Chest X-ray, PA view. Patient: 56 years old, sex M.
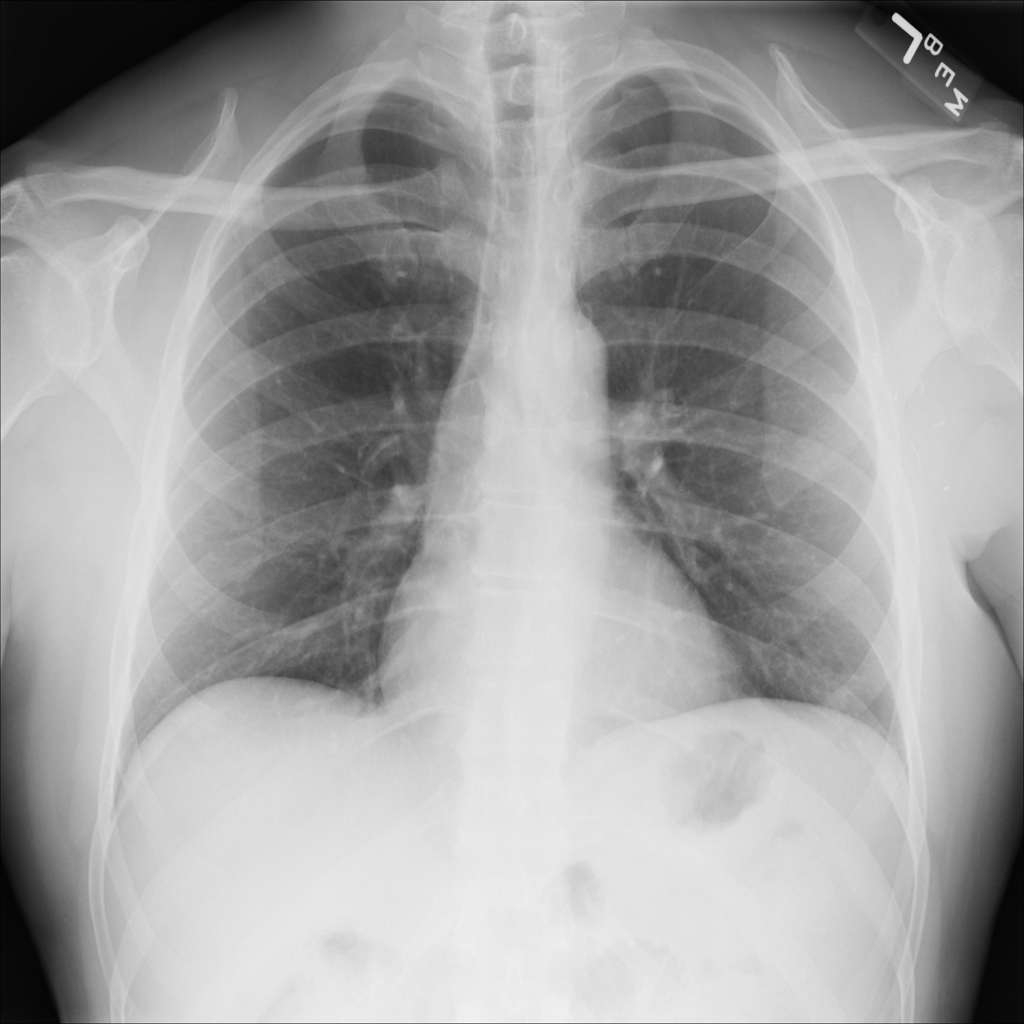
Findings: No Finding